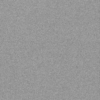
Label: dusty